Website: macys
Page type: billing-address
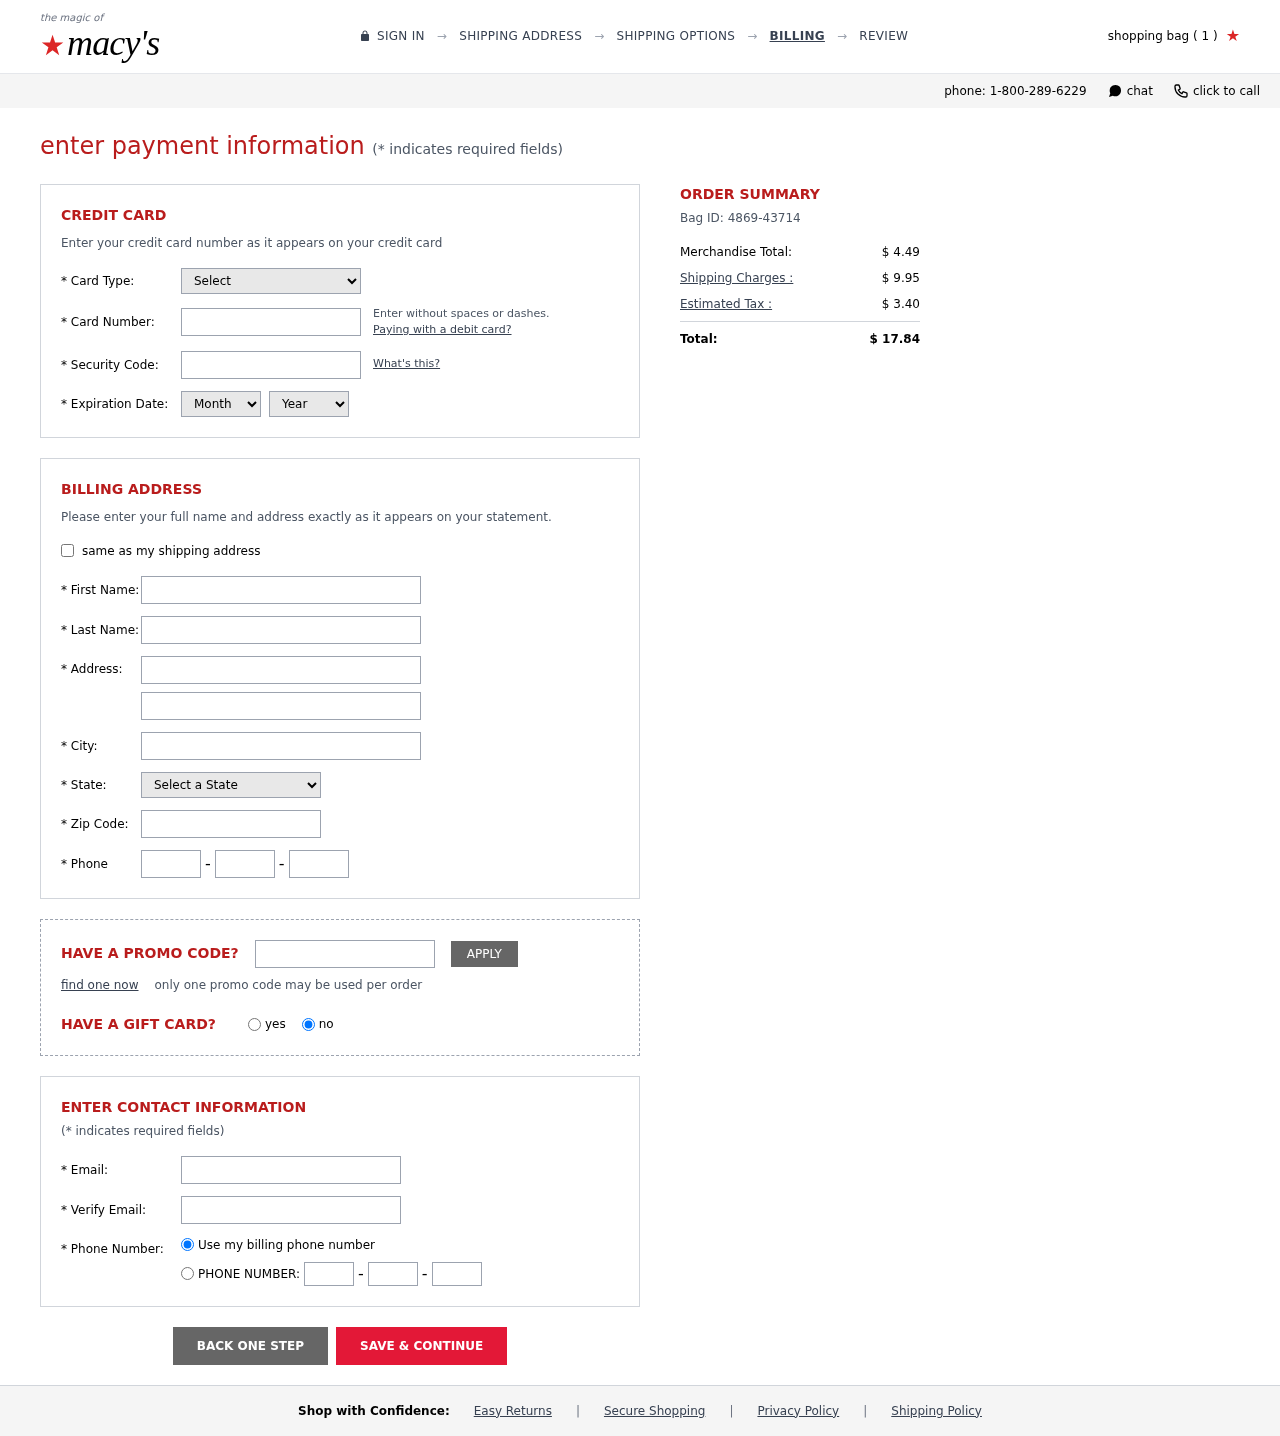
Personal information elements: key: PII_CARD_CVV
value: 293
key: PII_CARD_EXPIRY_MONTH
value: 01
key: PII_CARD_EXPIRY_YEAR
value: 27
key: PII_CARD_NUMBER
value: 6525 2969 0771 8347
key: PII_CARD_TYPE
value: Discover
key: PII_CITY
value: Lake Rebecca
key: PII_EMAIL
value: eric_thomas@yahoo.com
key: PII_FIRSTNAME
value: Eric
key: PII_LASTNAME
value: Thomas
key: PII_PHONE_AREA
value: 381
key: PII_PHONE_PREFIX
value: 287
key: PII_PHONE_SUFFIX
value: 6273
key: PII_POSTCODE
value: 38403
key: PII_STATE_ABBR
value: MO
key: PII_STREET
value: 88990 Pearson Vista Apt. 415
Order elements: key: ORDER_NUM_ITEMS
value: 1
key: ORDER_ID
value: Bag ID: 4869-43714
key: ORDER_SUBTOTAL
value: $ 4.49
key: ORDER_SHIPPING_COST
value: $ 9.95
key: ORDER_TAX
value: $ 3.40
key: ORDER_TOTAL
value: $ 17.84